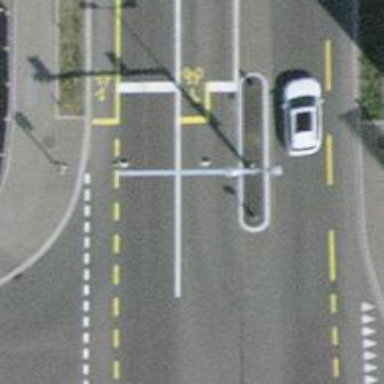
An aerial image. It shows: Road with traffic signals.